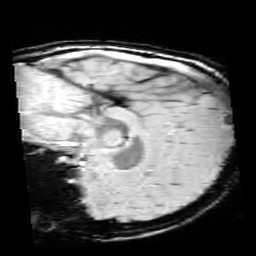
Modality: SWI
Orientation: sagittal
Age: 11
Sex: male
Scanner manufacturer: siemens
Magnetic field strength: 3 T
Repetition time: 0.027 s
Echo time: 0.02 s